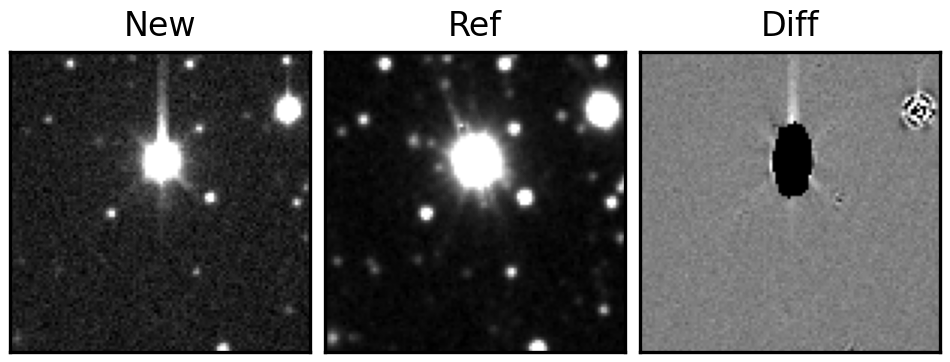
Label: bogus